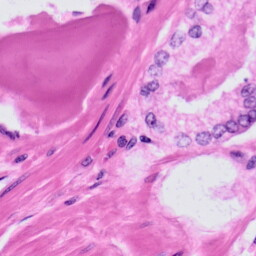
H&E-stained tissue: Prostate